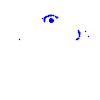
Particle: pion